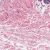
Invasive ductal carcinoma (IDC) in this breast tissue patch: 0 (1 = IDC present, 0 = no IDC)